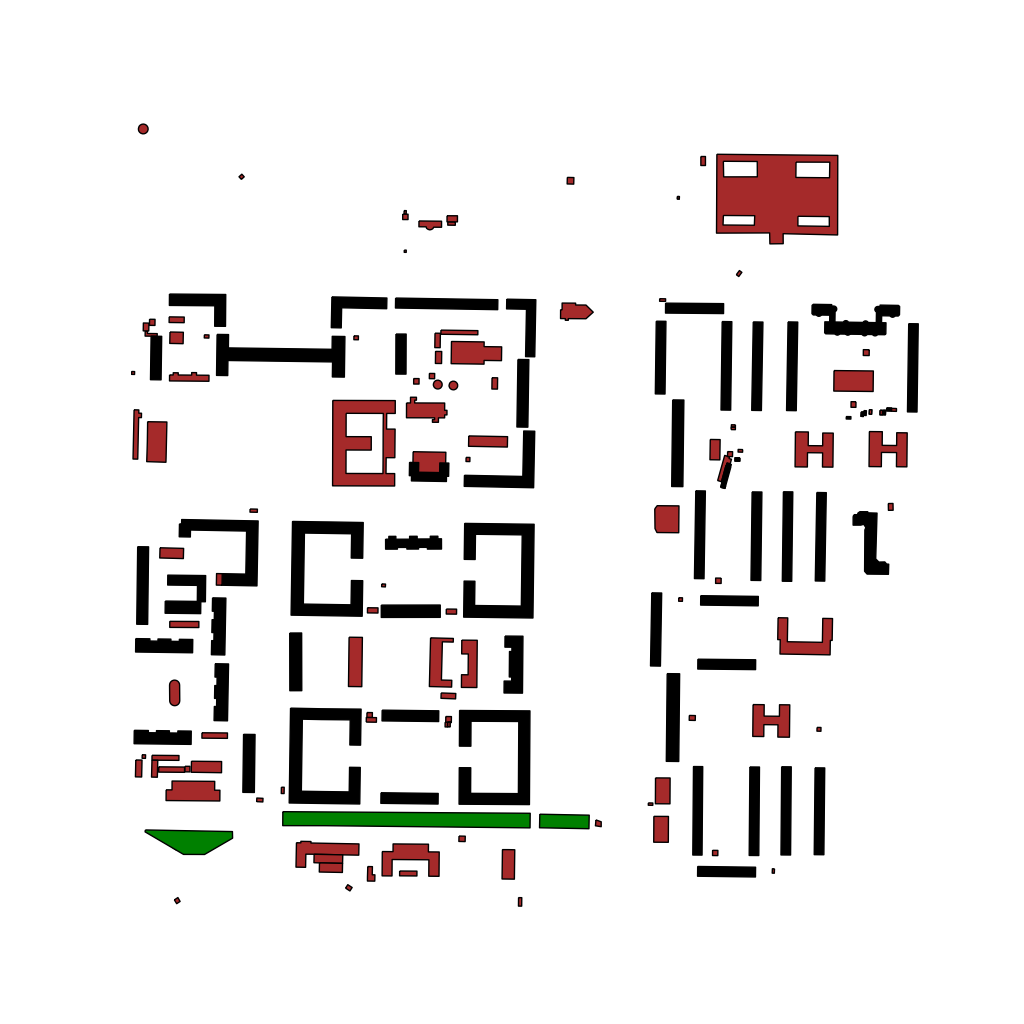
Tags: overhead vector_map, business, recreation, residential, special, modern, soviet, high_rise, individual_rise, low_rise, medium_rise, density_1, Building, Facility, Park, 1.0 km²